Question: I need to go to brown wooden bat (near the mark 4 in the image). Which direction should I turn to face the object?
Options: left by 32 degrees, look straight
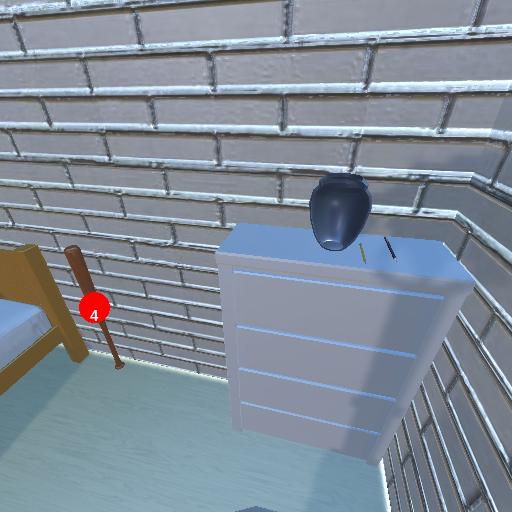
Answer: left by 32 degrees